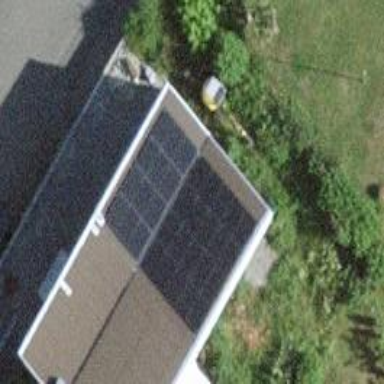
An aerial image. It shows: Solar power generator.